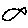
Label: fish